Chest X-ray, PA view. Patient: 64 years old, sex M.
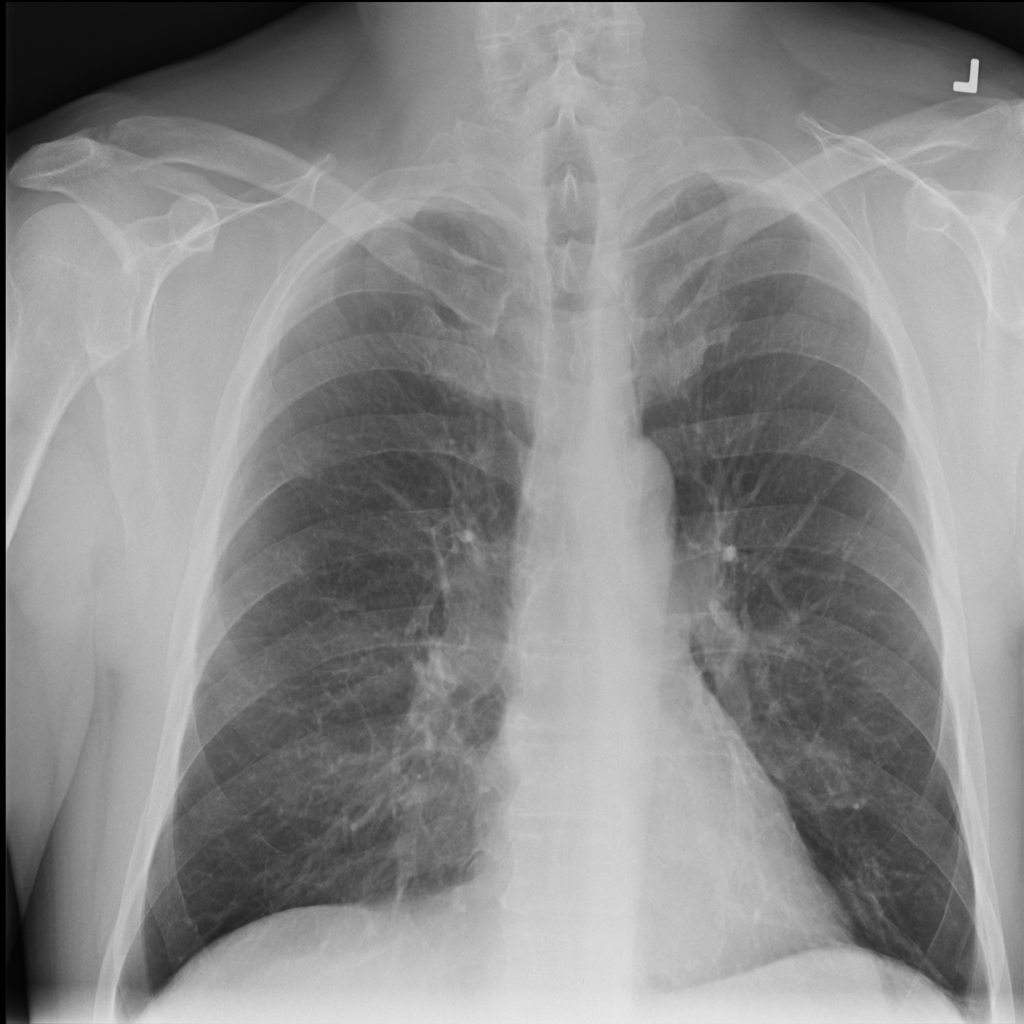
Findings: No Finding